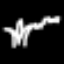
Label: pants